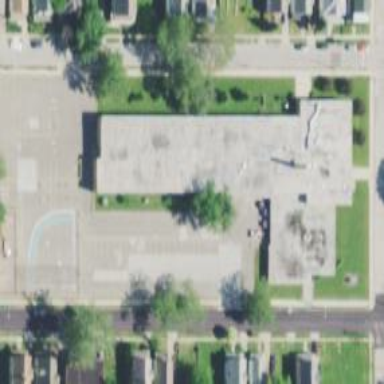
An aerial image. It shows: School building.